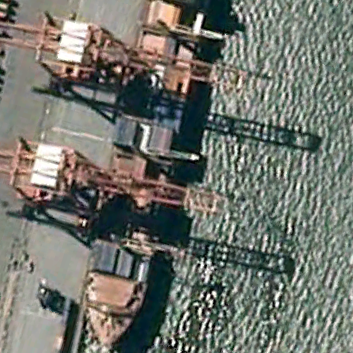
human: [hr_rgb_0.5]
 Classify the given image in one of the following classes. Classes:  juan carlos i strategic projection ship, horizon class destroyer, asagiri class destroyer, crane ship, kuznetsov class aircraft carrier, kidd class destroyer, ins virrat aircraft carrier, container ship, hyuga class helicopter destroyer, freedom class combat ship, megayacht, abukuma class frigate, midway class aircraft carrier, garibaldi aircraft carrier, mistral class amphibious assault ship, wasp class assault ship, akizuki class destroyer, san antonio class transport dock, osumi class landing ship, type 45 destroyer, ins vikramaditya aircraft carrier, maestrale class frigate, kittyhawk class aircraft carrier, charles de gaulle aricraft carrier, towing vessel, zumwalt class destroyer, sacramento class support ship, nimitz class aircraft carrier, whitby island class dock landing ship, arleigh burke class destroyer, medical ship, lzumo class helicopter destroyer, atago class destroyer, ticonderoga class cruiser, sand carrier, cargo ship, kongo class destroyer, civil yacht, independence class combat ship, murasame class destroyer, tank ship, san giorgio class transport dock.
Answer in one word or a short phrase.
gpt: Container ship